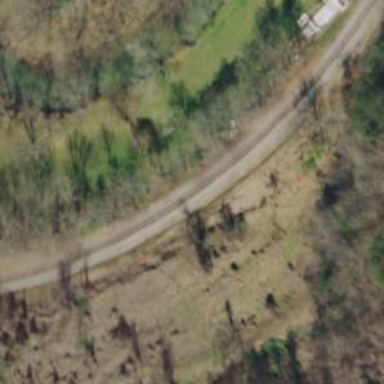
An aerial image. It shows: Railway track.